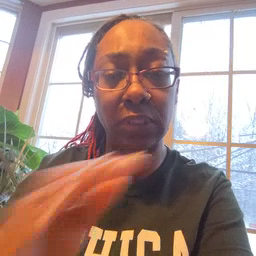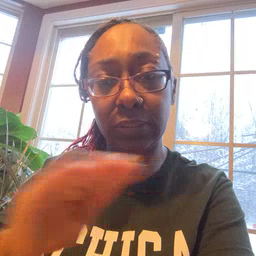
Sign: clean